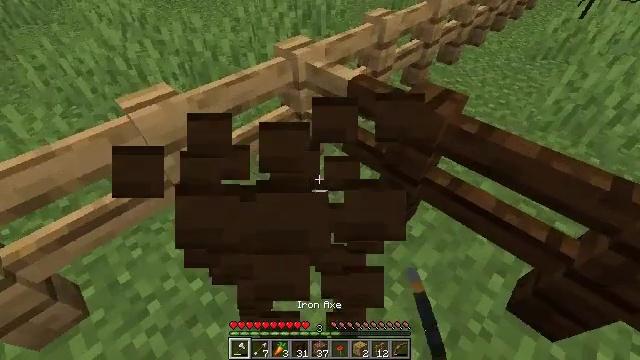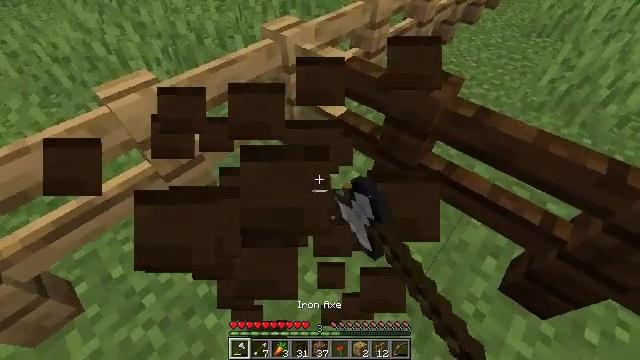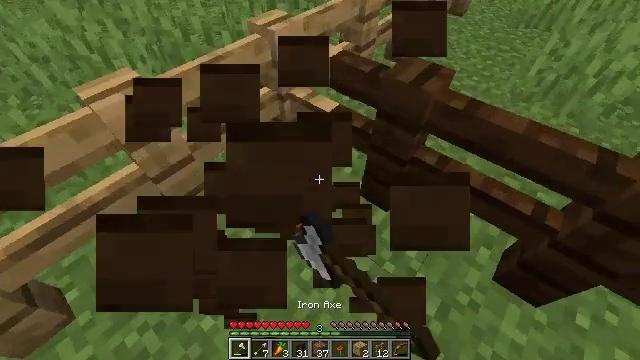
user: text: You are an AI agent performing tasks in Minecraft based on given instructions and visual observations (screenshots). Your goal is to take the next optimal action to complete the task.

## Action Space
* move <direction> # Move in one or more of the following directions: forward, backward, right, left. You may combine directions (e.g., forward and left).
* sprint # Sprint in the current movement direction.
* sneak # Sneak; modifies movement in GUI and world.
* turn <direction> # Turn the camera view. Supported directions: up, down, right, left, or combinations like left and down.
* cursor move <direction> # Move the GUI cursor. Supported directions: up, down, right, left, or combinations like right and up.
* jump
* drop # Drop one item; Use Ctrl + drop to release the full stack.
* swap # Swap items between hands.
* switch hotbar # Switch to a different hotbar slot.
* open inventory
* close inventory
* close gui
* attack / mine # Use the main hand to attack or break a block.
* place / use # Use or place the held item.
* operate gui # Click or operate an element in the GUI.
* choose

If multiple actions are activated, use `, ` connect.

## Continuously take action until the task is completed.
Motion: motion action
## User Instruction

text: Attack the dark oak fence to dismantle it.
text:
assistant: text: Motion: turn right and down, attack / mine
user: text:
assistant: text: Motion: turn right and down, attack / mine
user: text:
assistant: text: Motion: attack / mine